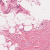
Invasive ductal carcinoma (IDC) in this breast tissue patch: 0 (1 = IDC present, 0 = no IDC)